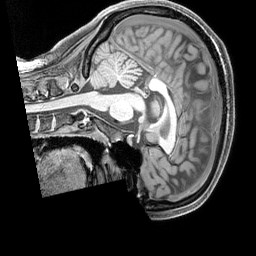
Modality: T1w
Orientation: sagittal
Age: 21
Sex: female
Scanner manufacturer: siemens
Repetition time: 2.3 s
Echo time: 0.00226 s